Question: I have a file (/test.txt) that contains iCal event info.
'''
Friday, May 6, 2011 4:00:00 PM
05/08/2011 11:20:00 PM
summary
location
Friday, May 6, 2011 4:00:00 PM
05/08/2011 11:20:00 PM
summary
location
'''
And this is the applescript to read this file to make iCal event.
'''
set Names to paragraphs of (read ("/test.txt"))
set my_list to {}
set temp_list to {}
repeat with nextLine in Names
if length of nextLine is greater than 0 then
set temp_list to temp_list & nextLine
else
copy temp_list to end of my_list
set temp_list to {}
end if
end repeat
repeat with e in my_list
set my_list to {}
tell application "iCal"
tell calendar "Todo"
set new_event to make new event at end of events
tell new_event
repeat with j from 1 to count e
set content to item j of e
if j is 1 then
set start date to date content --> Error
end if
if j is 2 then
set end date to date content
end if
if j is 3 then
set summary to content
end if
if j is 4 then
set location to content
end if
end repeat
end tell
end tell
end tell
end repeat
'''
Running this code gives me an error

Why is this error?
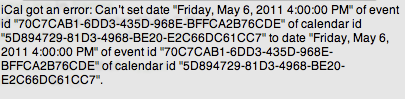
Answer: you had two problems first you need to add the last event after you loop then you were trying to set the date inside the ical tell block which doesn't work for some reason so I took it out of the tell block i also improved the code a bit
'''
set theData to read ("path:to:test.txt" as alias)
set ParaCount to count of paragraphs of theData
set my_list to {}
set temp_list to {}
repeat with i from 1 to ParaCount
set thispara to paragraph i of theData
if thispara is equal to "" then
copy temp_list to end of my_list
set temp_list to {}
else
set temp_list to temp_list & thispara
end if
end repeat
copy temp_list to end of my_list -- copy the last one to the list
repeat with aEvent in my_list
set {start_date, end_date, sum, loc} to aEvent
set start_date to date start_date
set end_date to date end_date
--reduced to single line
tell application "iCal" to make new event with properties {start date:start_date, end date:end_date, summary:sum, location:loc} at end of events of calendar "Todo"
end repeat
'''
end repeat